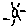
Label: sun